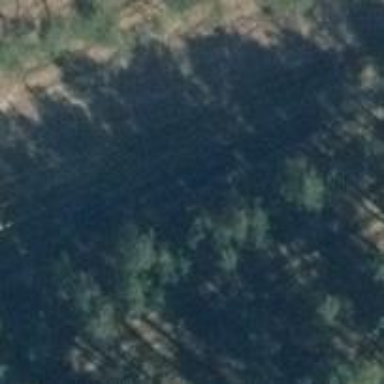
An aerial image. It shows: Track with grass surface categorized as grade4 tracktype.